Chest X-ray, PA view. Patient: 53 years old, sex M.
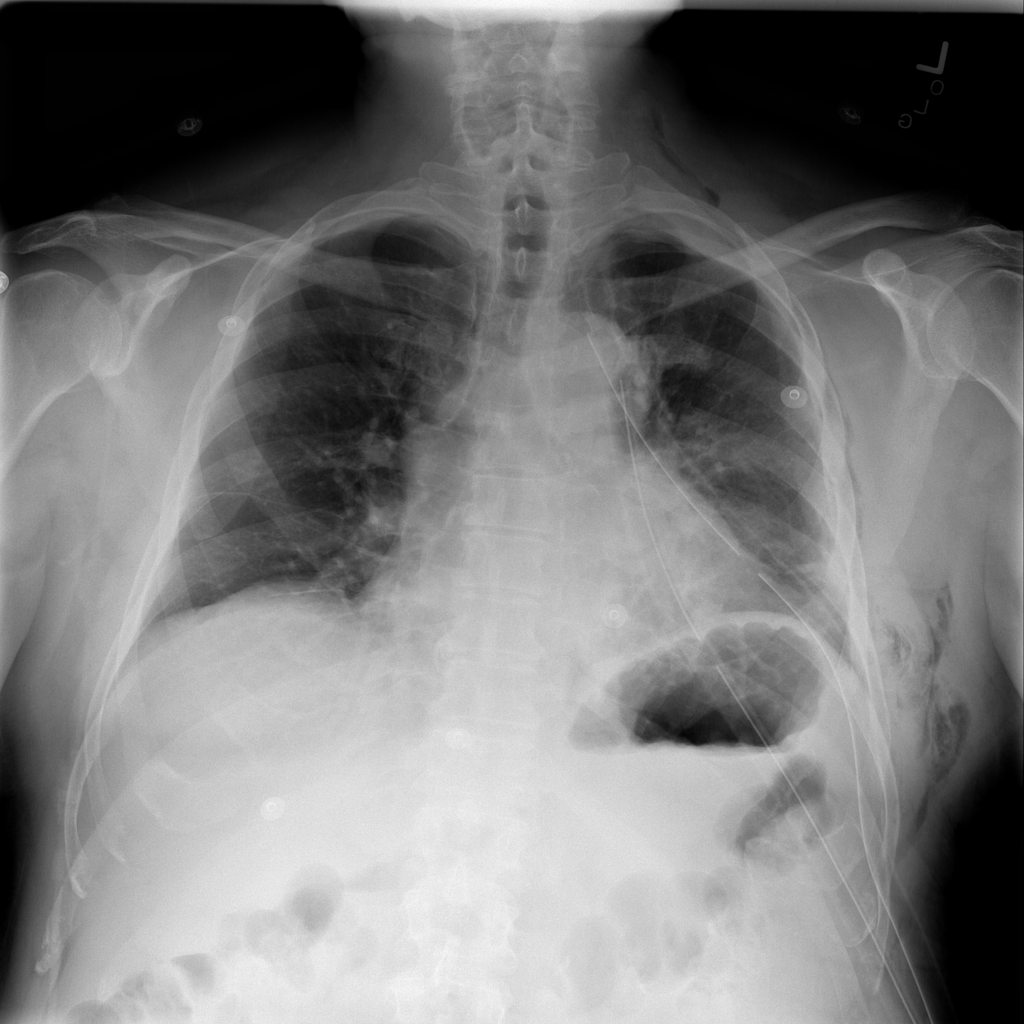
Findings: Atelectasis, Emphysema